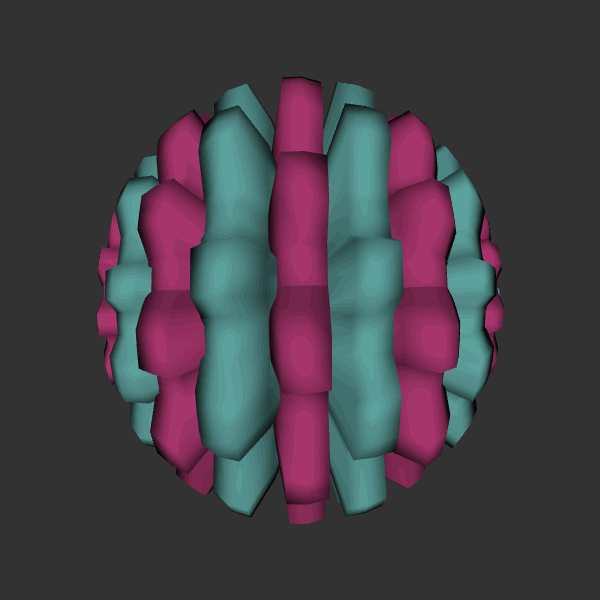
Background: dark